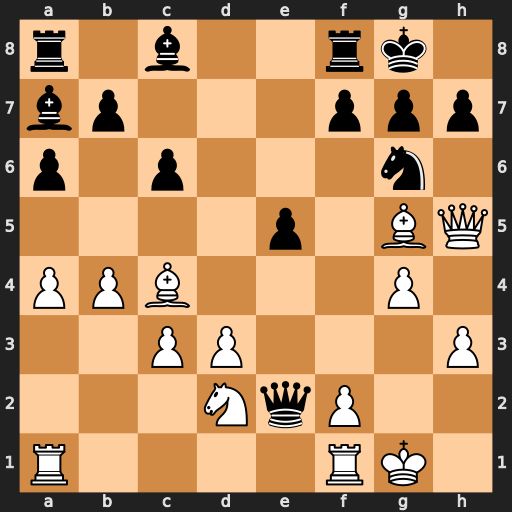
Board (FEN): r1b2rk1/bp3ppp/p1p3n1/4p1BQ/PPB3P1/2PP3P/3NqP2/R4RK1
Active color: w
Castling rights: -
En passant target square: -
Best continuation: d4 Qxc4 Nxc4